Aerial crown-view tile of a tropical tree (Barro Colorado Island, Panama), acquired 20240611:
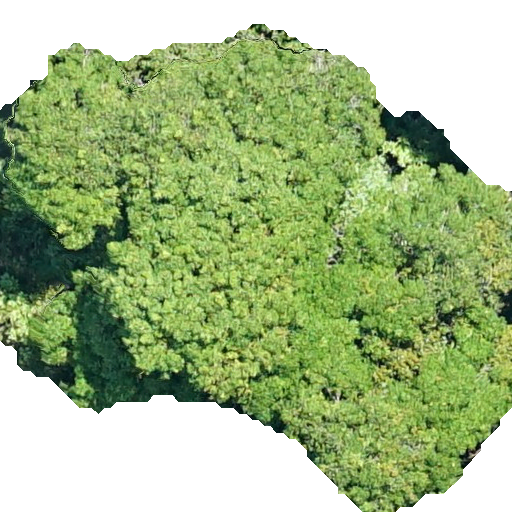
Species: Handroanthus guayacan
GBIF accepted scientific name: Handroanthus guayacan
Crown area: 302.795 m²